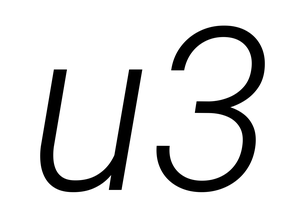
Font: Roboto-Italic_Light_Italic